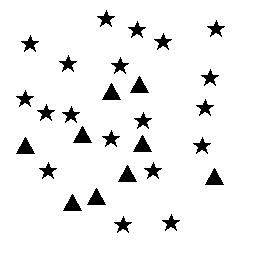
Squares: 0
Triangles: 9
Stars: 19
Total shapes: 28